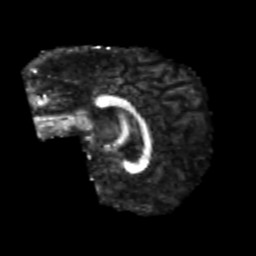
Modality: FA
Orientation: sagittal
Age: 26
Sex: male
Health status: healthy
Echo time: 0.074 s